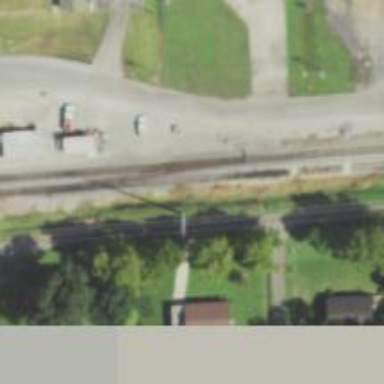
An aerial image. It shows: Railway siding with rails.